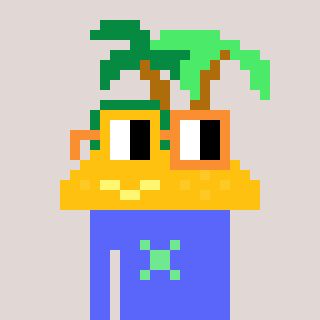
a pixel art character with square yellow and orange glasses, a island-shaped head and a purple-colored body on a warm background